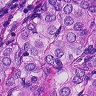
Metastatic tissue present: yes